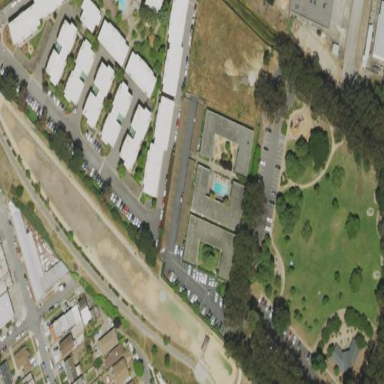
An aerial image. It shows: Fenced dog park area for leisure land.